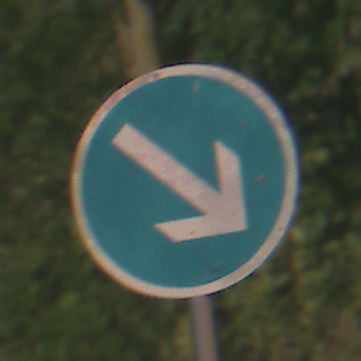
Verkehrszeichen: VorgeschriebeneVorbeifahrtRechts
Umgebung: Outdoor, RoadRail
Tageszeit: MorningAfternoon
Wetter: Clear
Licht: Natural
Jahreszeit: NotSpecified
Kontrast: HighContrast